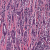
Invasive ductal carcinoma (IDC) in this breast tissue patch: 1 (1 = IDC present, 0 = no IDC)